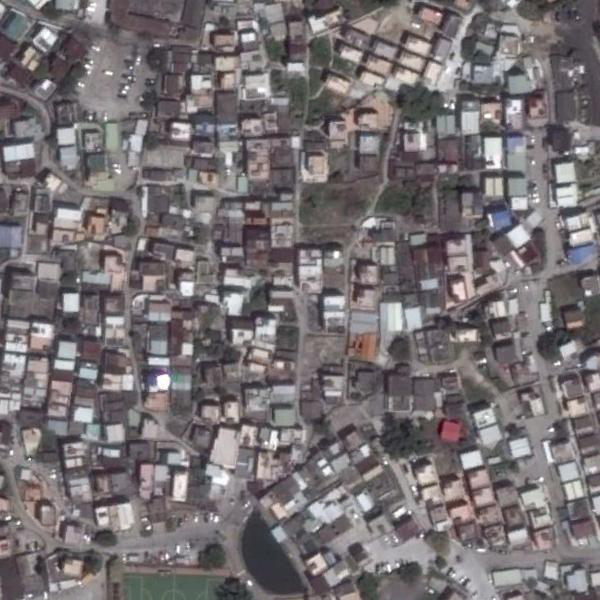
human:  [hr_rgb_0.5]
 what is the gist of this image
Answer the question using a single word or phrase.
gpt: dense residential